Interaction volume radius: 5 \u00c5
Interaction volume height: 25 \u00c5
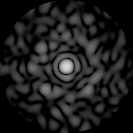
Disorder parameter: 0.8643